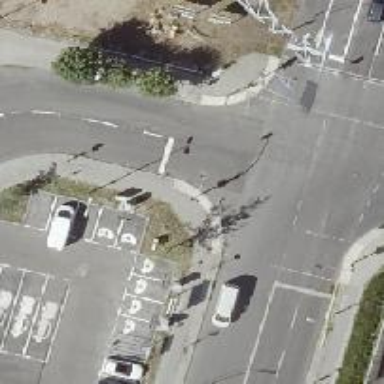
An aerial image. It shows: Crossing with traffic signals.